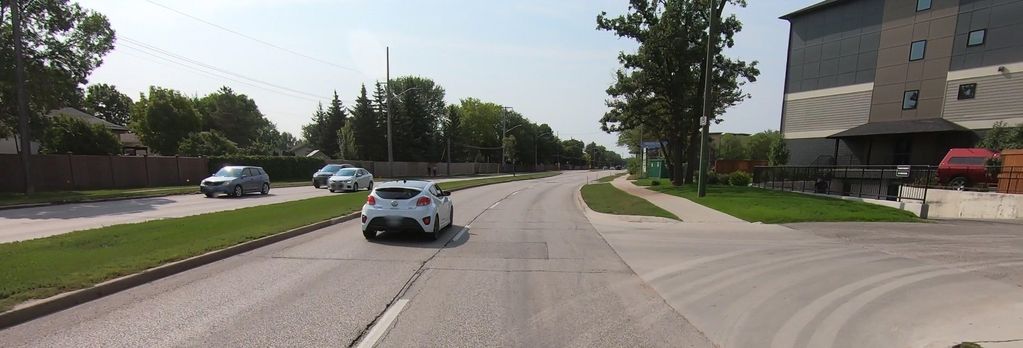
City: winnipeg